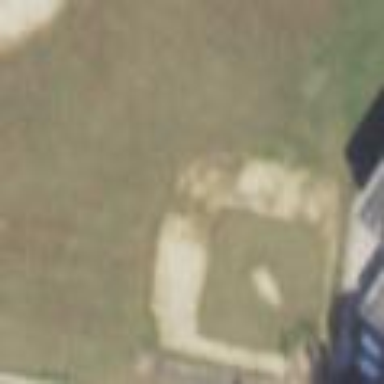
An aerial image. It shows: Baseball pitch for leisure land activities.